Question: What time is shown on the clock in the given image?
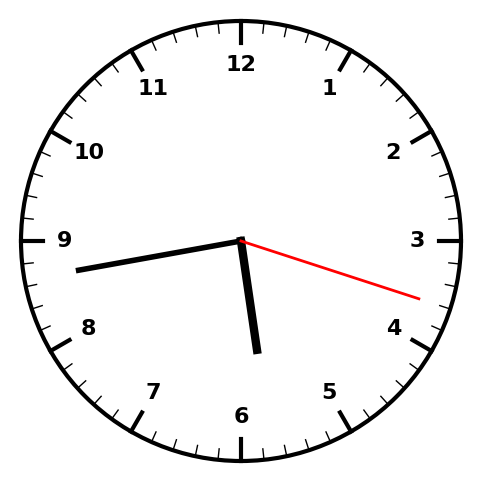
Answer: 05:43:18